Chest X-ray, PA view. Patient: 61 years old, sex M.
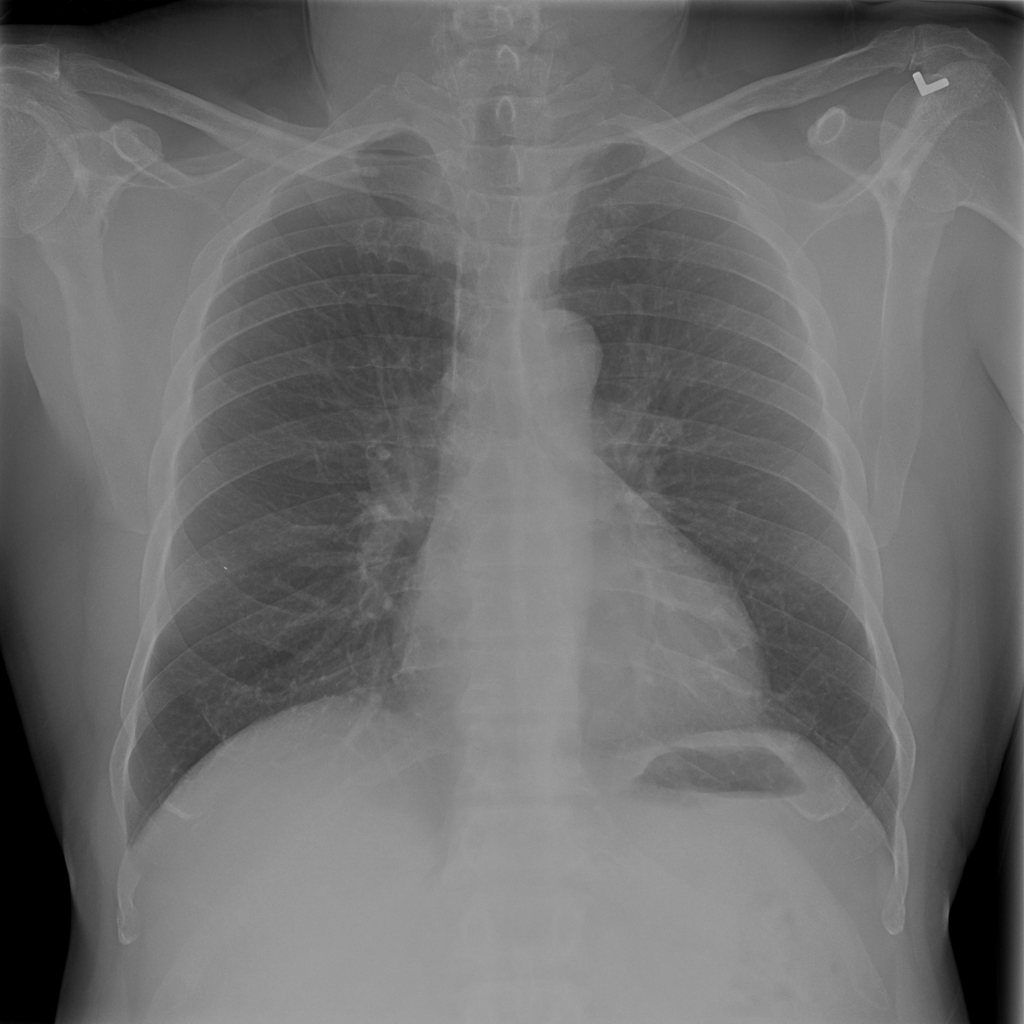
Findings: No Finding